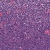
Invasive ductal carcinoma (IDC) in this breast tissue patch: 1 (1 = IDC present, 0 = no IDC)